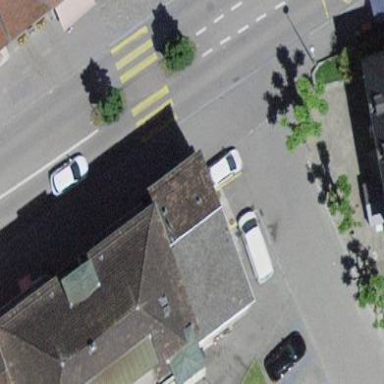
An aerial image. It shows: Building with gabled roof oriented across its structure.